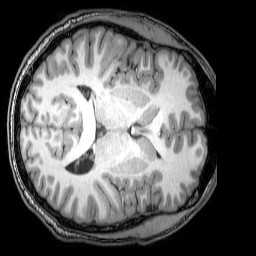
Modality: T1w
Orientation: axial
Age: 21
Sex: male